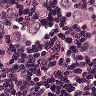
Metastatic tissue present: yes